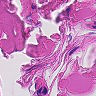
Metastatic tissue present: no